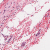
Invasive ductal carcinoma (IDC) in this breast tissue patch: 0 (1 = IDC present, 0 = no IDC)